Question: What is wallet status?
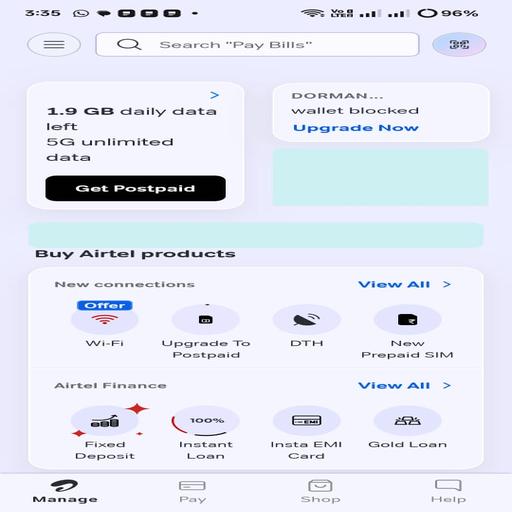
Answer: Wallet blocked